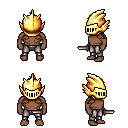
a pixel art fantasy rpg character, male body template, human, dark skin, leather shoulder armor, metal pants, light blonde mohawk hairstyle, gold helm, dagger, four views (front, back, left, right), 2x2 character sprite sheet, small pixel art, hard edges, no anti-aliasing